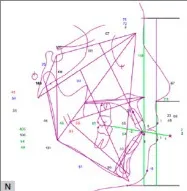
Intraoral photographs. At 18-month retention.
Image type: medical_photograph (skin_photograph)